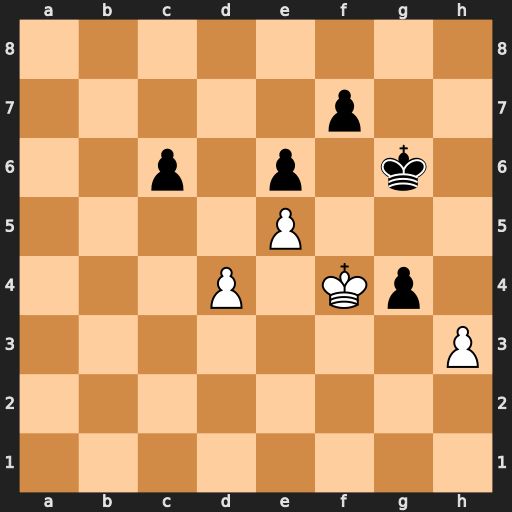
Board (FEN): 8/5p2/2p1p1k1/4P3/3P1Kp1/7P/8/8
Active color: w
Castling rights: -
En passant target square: -
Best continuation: Kxg4 f6 exf6 Kxf6 Kf4